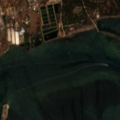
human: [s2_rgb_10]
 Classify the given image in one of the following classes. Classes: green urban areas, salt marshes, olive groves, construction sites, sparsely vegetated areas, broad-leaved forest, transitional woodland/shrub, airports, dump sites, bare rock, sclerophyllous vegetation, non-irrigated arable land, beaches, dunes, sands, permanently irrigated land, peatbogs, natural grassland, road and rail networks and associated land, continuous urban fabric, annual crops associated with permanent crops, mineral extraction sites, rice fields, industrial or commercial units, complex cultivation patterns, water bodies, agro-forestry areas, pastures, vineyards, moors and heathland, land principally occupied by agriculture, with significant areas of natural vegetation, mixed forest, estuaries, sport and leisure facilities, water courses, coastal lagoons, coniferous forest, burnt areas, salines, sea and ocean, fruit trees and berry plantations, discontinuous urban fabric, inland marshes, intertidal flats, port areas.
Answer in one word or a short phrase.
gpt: continuous urban fabric, industrial or commercial units, coniferous forest, salt marshes, salines, intertidal flats, coastal lagoons